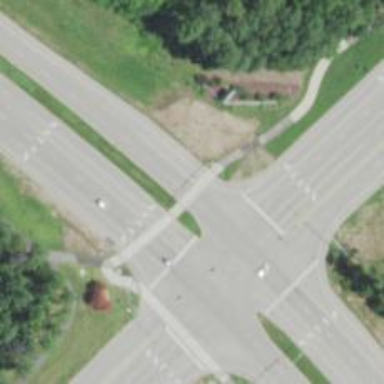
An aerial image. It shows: Marked asphalt cycleway crossing.